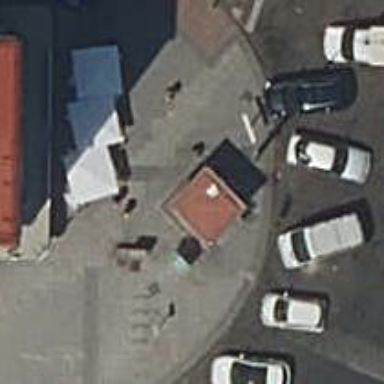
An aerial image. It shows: Subway entrance for railway system.